Question: Formula that combines all the sheets in my project and removes any empty cells

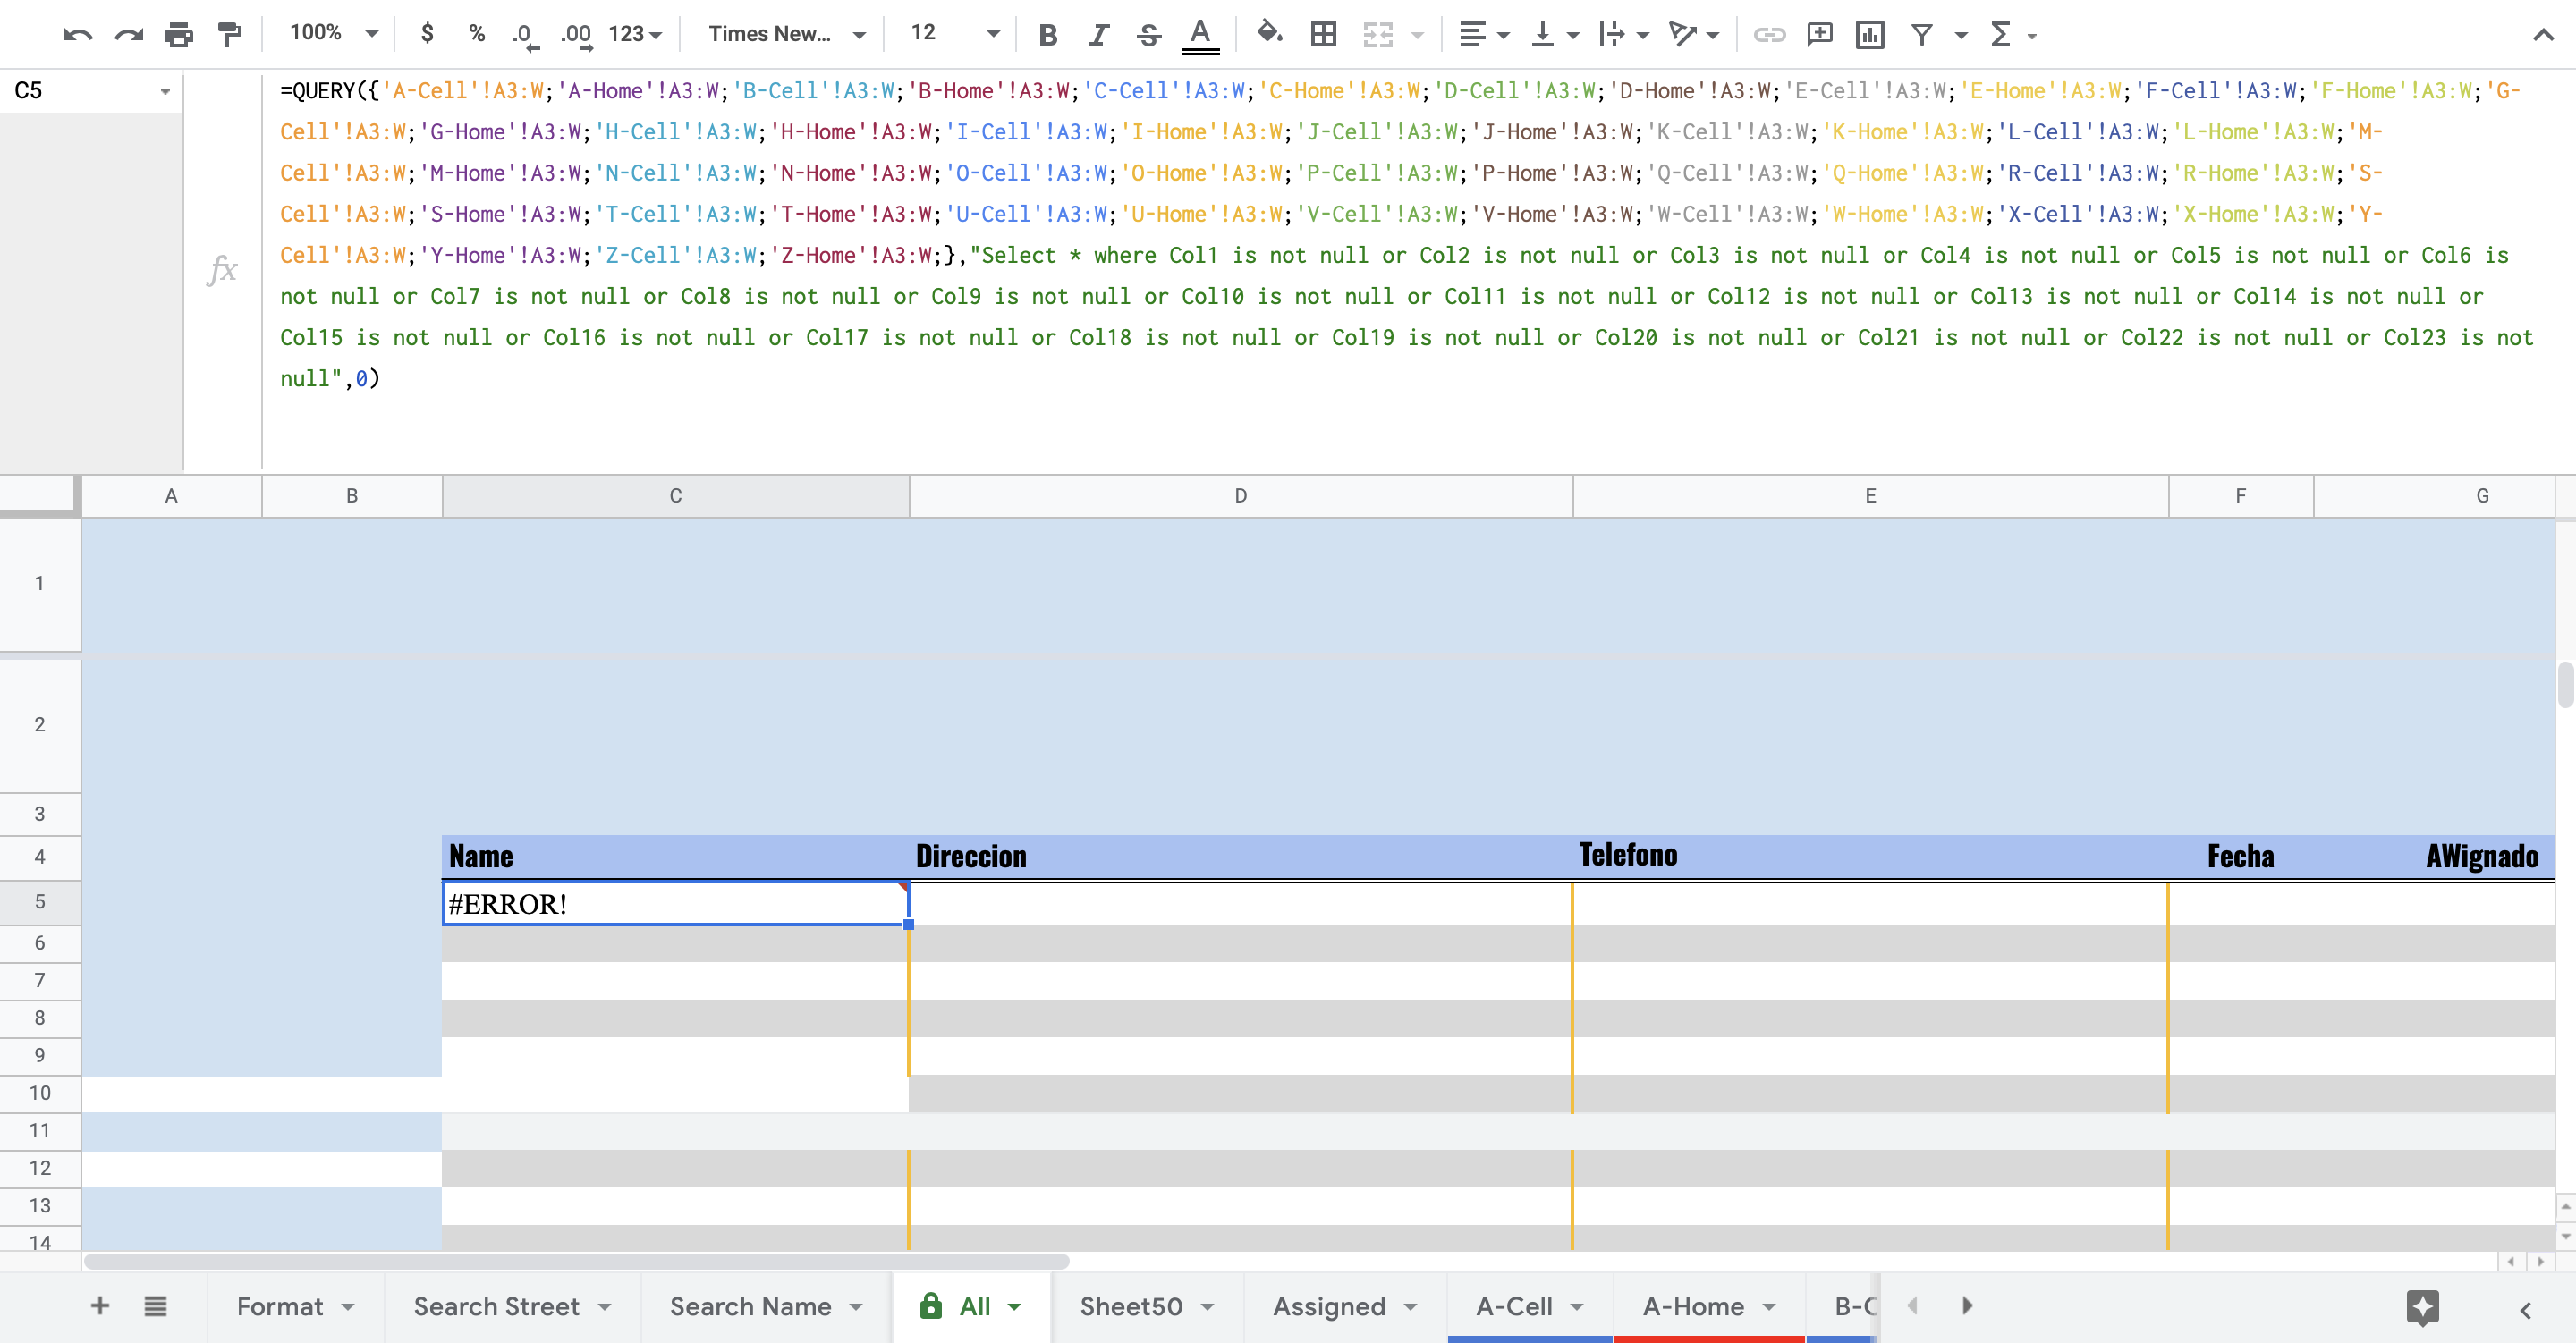
Answer: yes, change this:
'''
;},
'''
to this:
'''
},
'''